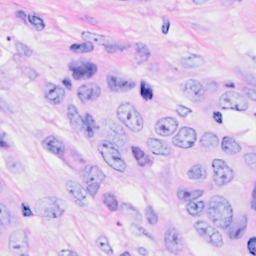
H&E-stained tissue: Breast